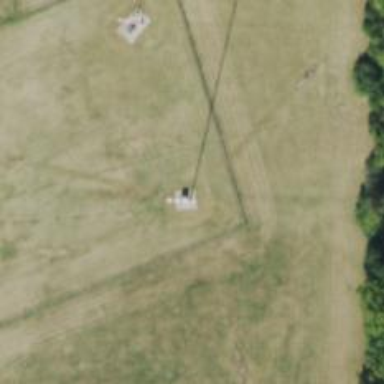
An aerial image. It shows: Mast structure.